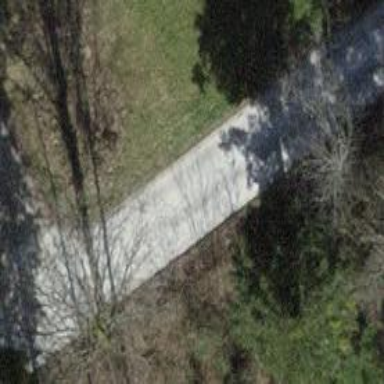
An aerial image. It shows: Unclassified road with asphalt surface.